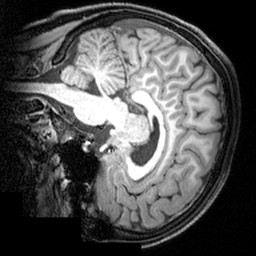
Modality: T1w
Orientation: sagittal
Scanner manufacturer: siemens
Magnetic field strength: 3 T
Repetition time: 1.9 s
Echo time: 0.00397 s